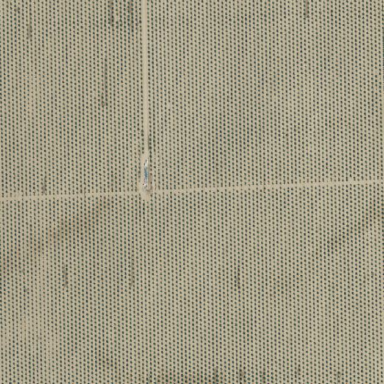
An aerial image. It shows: Orchard filled with almond trees.